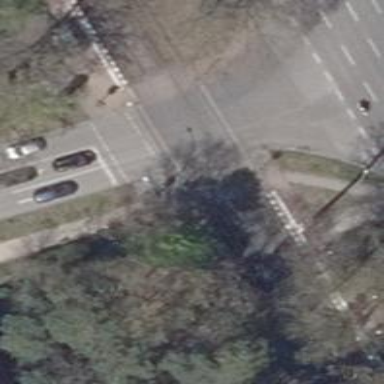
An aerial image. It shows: Tram level railway crossing with traffic signals.